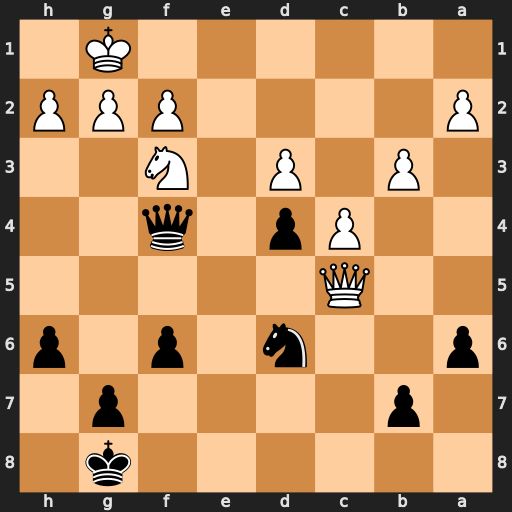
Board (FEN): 6k1/1p4p1/p2n1p1p/2Q5/2Pp1q2/1P1P1N2/P4PPP/6K1
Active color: b
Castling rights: -
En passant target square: -
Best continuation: Qc1+ Ne1 Qxe1#